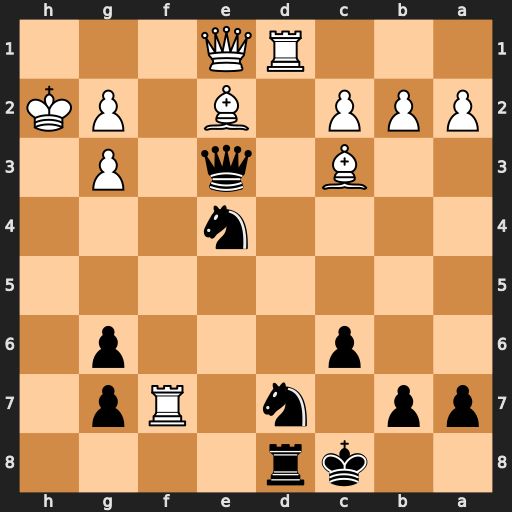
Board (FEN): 2kr4/pp1n1Rp1/2p3p1/8/4n3/2B1q1P1/PPP1B1PK/3RQ3
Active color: b
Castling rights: -
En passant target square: -
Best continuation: Rh8+ Bh5 Rxh5#